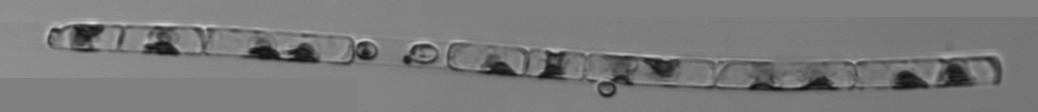
Label: Guinardia_delicatula_TAG_internal_parasite